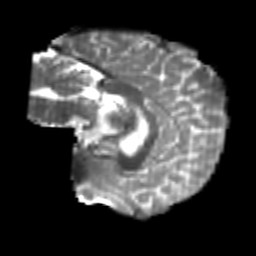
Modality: T2w
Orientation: sagittal
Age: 23
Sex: male
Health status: healthy
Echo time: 0.074 s